В среде $A$ с показателем преломления $n$ находится сферический пузырёк радиуса $R$, показатель преломления внутри которого равен $n_0$. Внутрь пузырька помещён концентрический ему прозрачный шар $B$. На пузырь направляют луч света, как показано на рисунке.
Найдите, как связаны между собой показатель преломления $n'$ шарика $B$ и его радиус $R'$, если известно, что вышедший из пузырька луч движется вдоль продолжения падающего луча. Решайте задачу в параксиальном приближении, т.е. считайте, что все углы падения и преломления удовлетворяют соотношению $\sin{\theta}\approx\theta$. Чтобы использовать приближение предыдущего пункта, необходимо, чтобы значения всех углов падения и преломления не превышали $0.1~\text{рад}$.
Найдите, какой процент световых лучей, падающих на пузырёк, удовлетворяет этому условию.
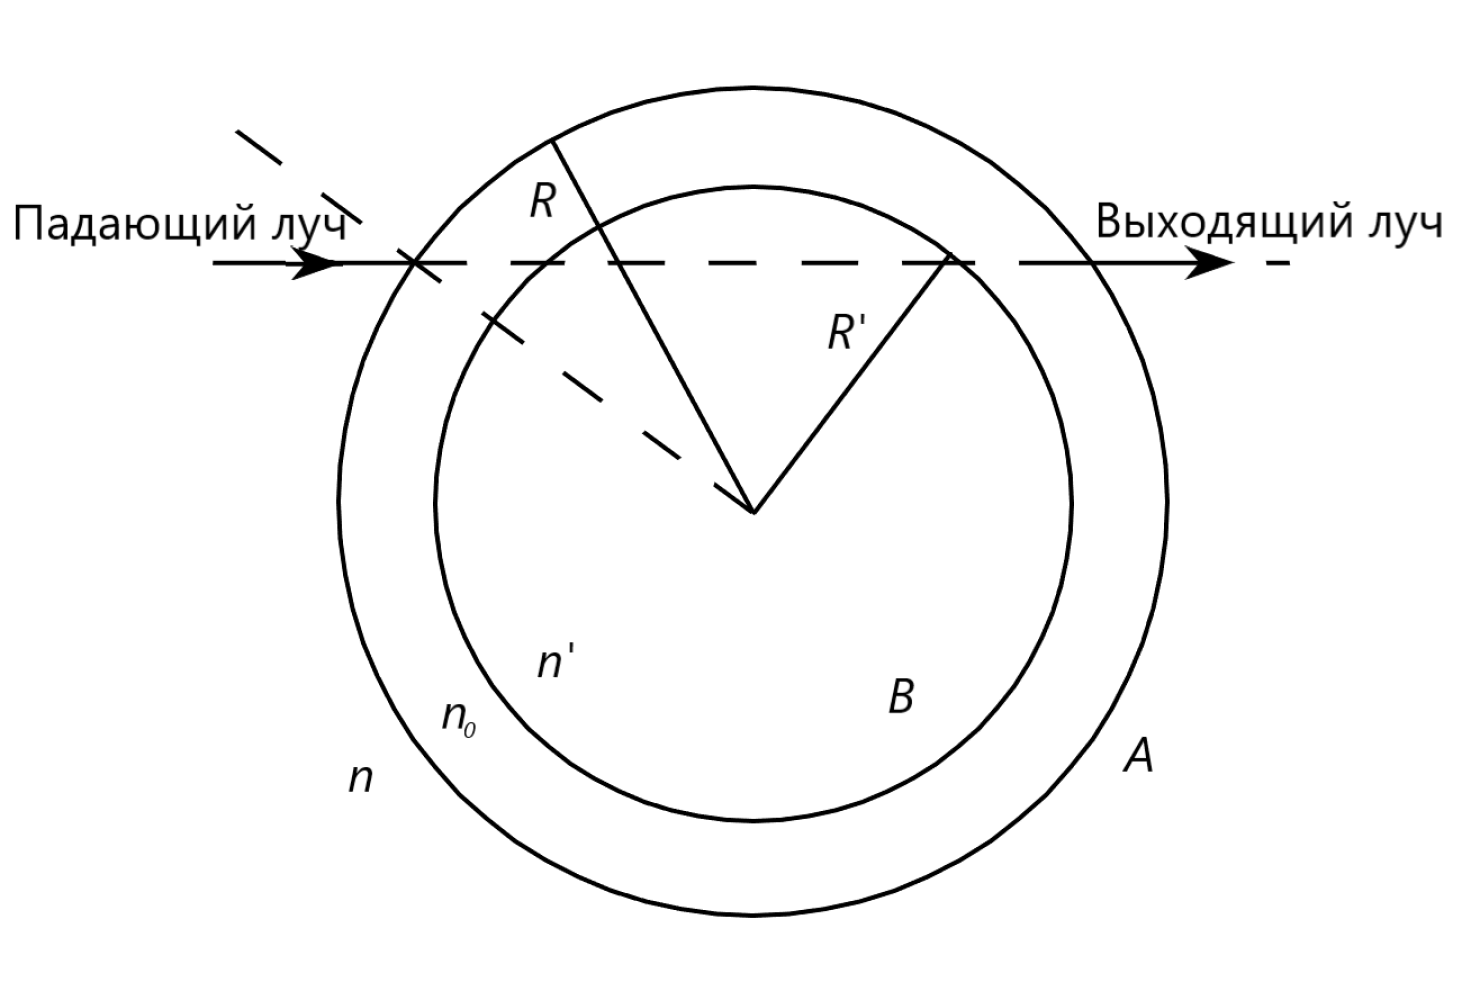
Найдите, как связаны между собой показатель преломления $n'$ шарика $B$ и его радиус $R'$, если известно, что вышедший из пузырька луч движется вдоль продолжения падающего луча. Решайте задачу в параксиальном приближении, т.е. считайте, что все углы падения и преломления удовлетворяют соотношению $\sin{\theta}\approx\theta$.
Ответ: \[n'=\frac{n_0n}{n-\frac{R'}{R}\left(n-n_0\right)}.\]

Найдите, какой процент световых лучей, падающих на пузырёк, удовлетворяет этому условию.
Ответ: При $n_0 < n$ этому условию удовлетворяют$$\left[\frac{n_0R'}{nR}\right]^2\%$$падающих на пузырёк лучей; при $n_0 > n$ этому условию удовлетворяют$$\left[\frac{n_0R'}{nR-nR'+n_0R'}\right]^2\%$$падающих на пузырёк лучей.
Темы:
T, Оптика, Геометрическая оптика, Преломление, Китайские